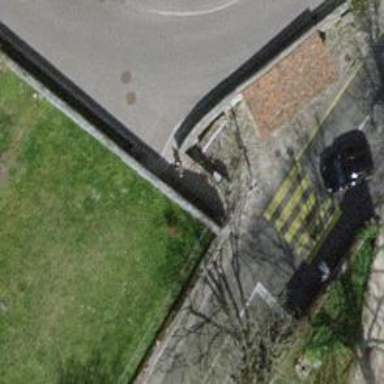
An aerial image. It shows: Road with steps.